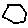
Label: hexagon